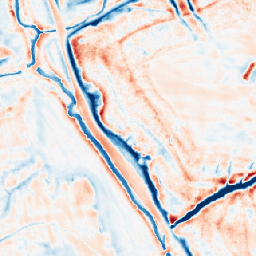
Category: edge_preserving
Decomposition family: bilateral
Decomposition parameters: d: 21
sigma_color: 150
sigma_space: 150
Upsampling method: area
Upsampling parameters: scale: 4
Upsampling scale: 4